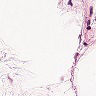
Metastatic tissue present: no